Field crop: tomato
Growth stage: 1
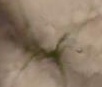
Species: cyperus